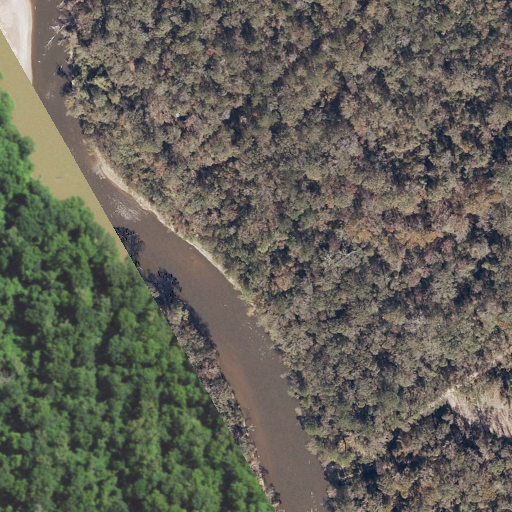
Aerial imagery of cliff(s) in Mississippi named Stewarts Bluff containing woody wetlands, open water, evergreen forest, and open development